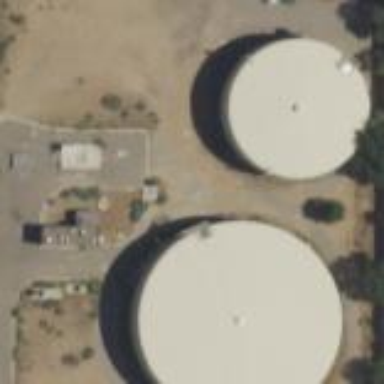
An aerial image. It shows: Building with water storage tank.